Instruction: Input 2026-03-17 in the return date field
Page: home
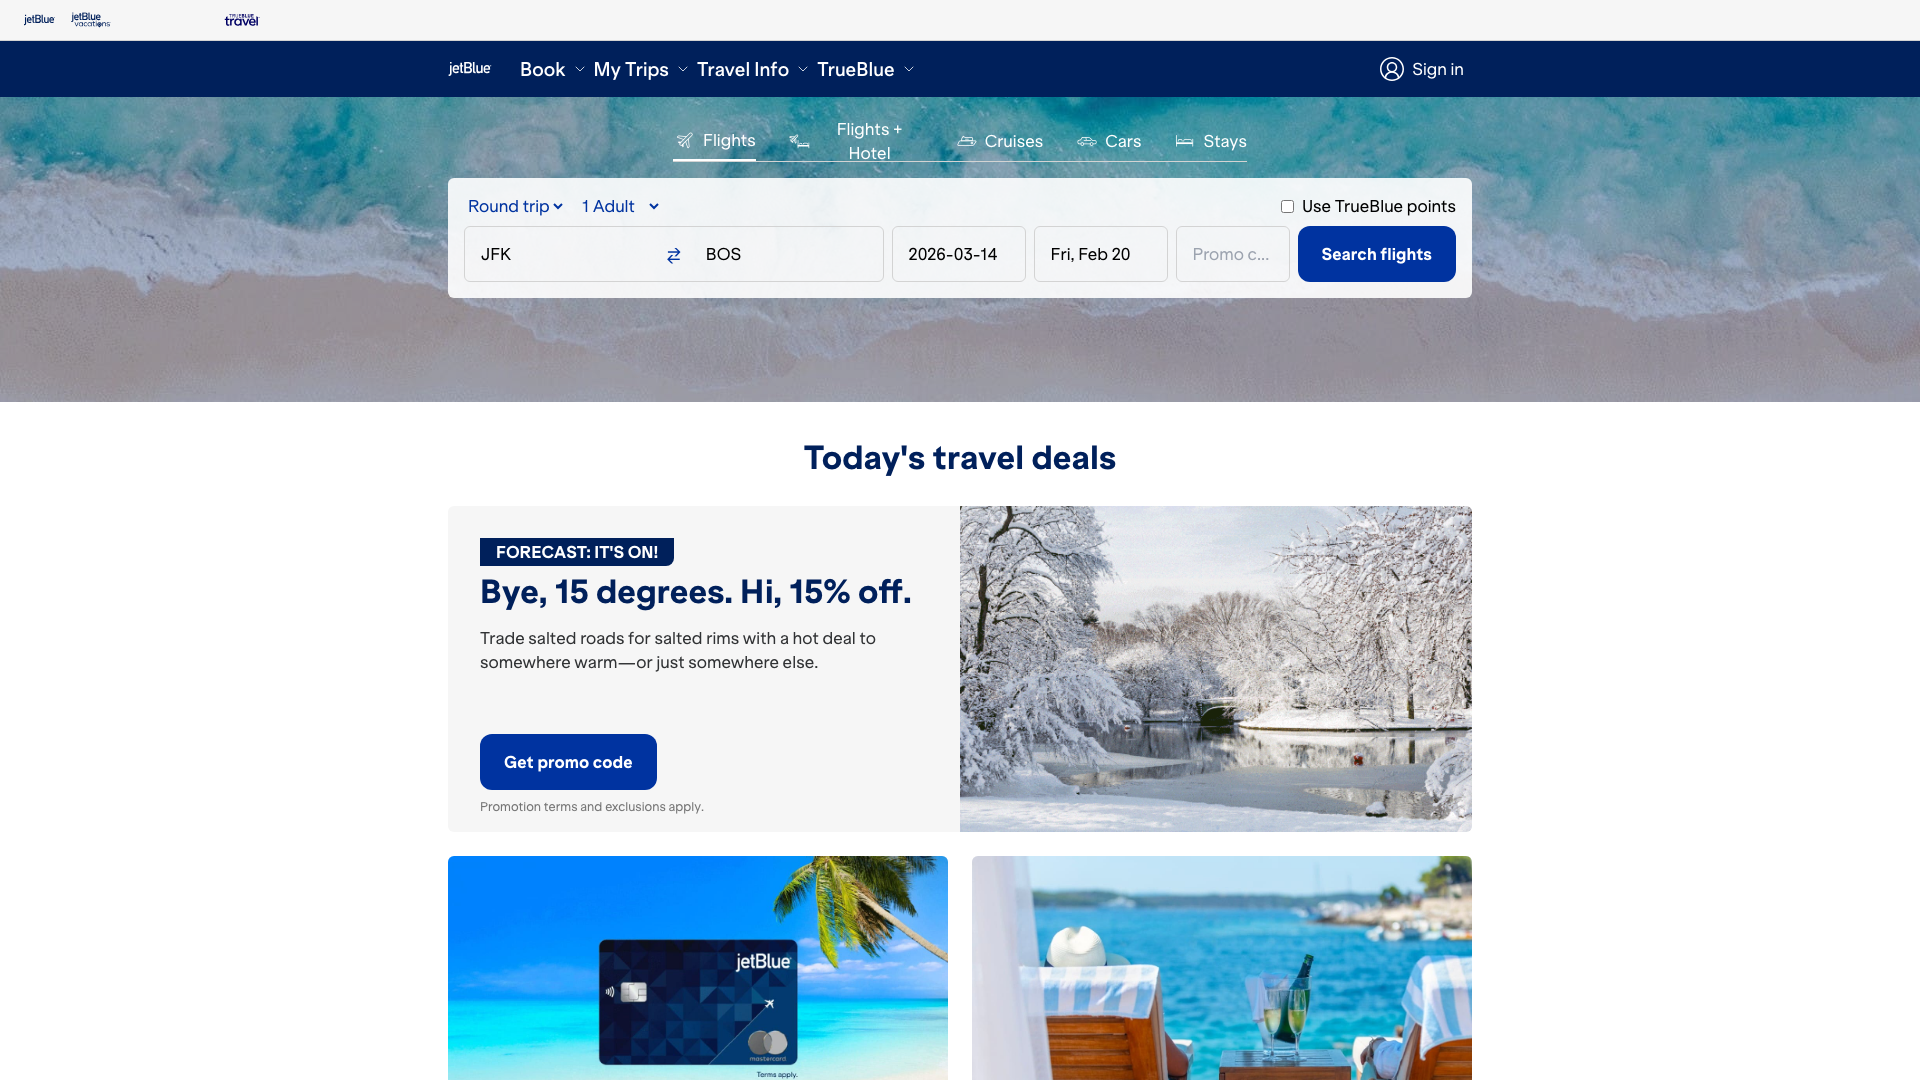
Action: type